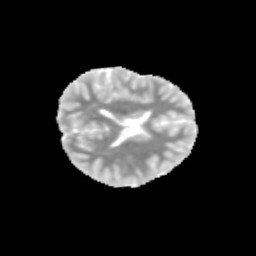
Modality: MD
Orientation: axial
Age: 9
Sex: female
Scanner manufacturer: siemens
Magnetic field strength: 3 T
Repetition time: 3.8 s
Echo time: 0.07 s